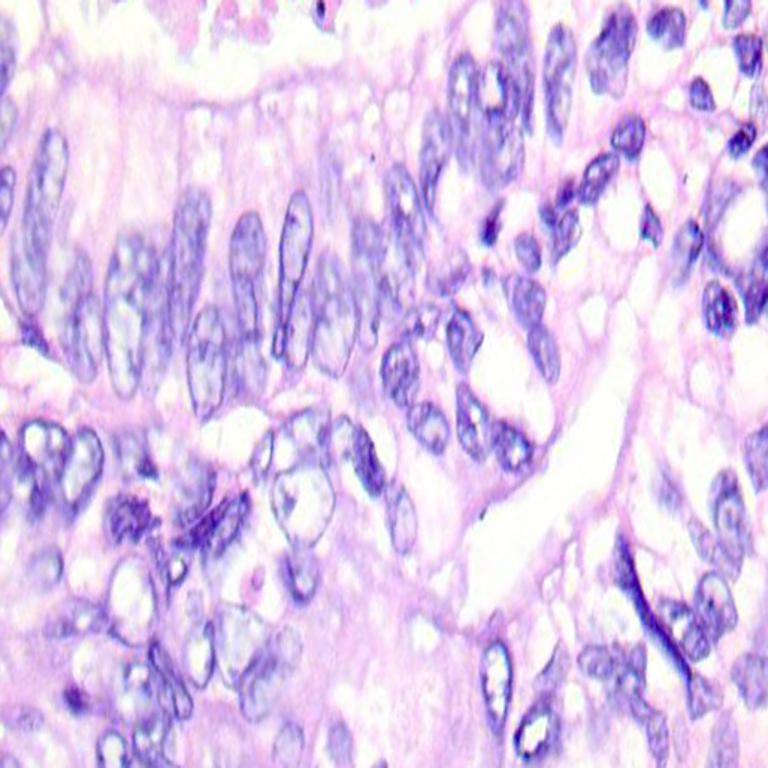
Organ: colon
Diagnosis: adenocarcinomas